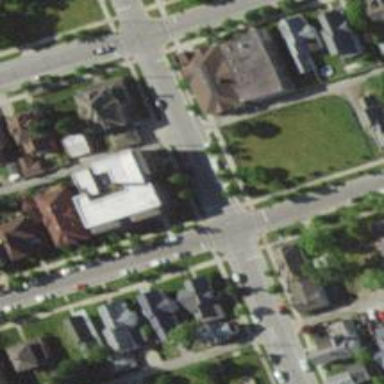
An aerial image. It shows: Alley classified as service road.